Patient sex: M
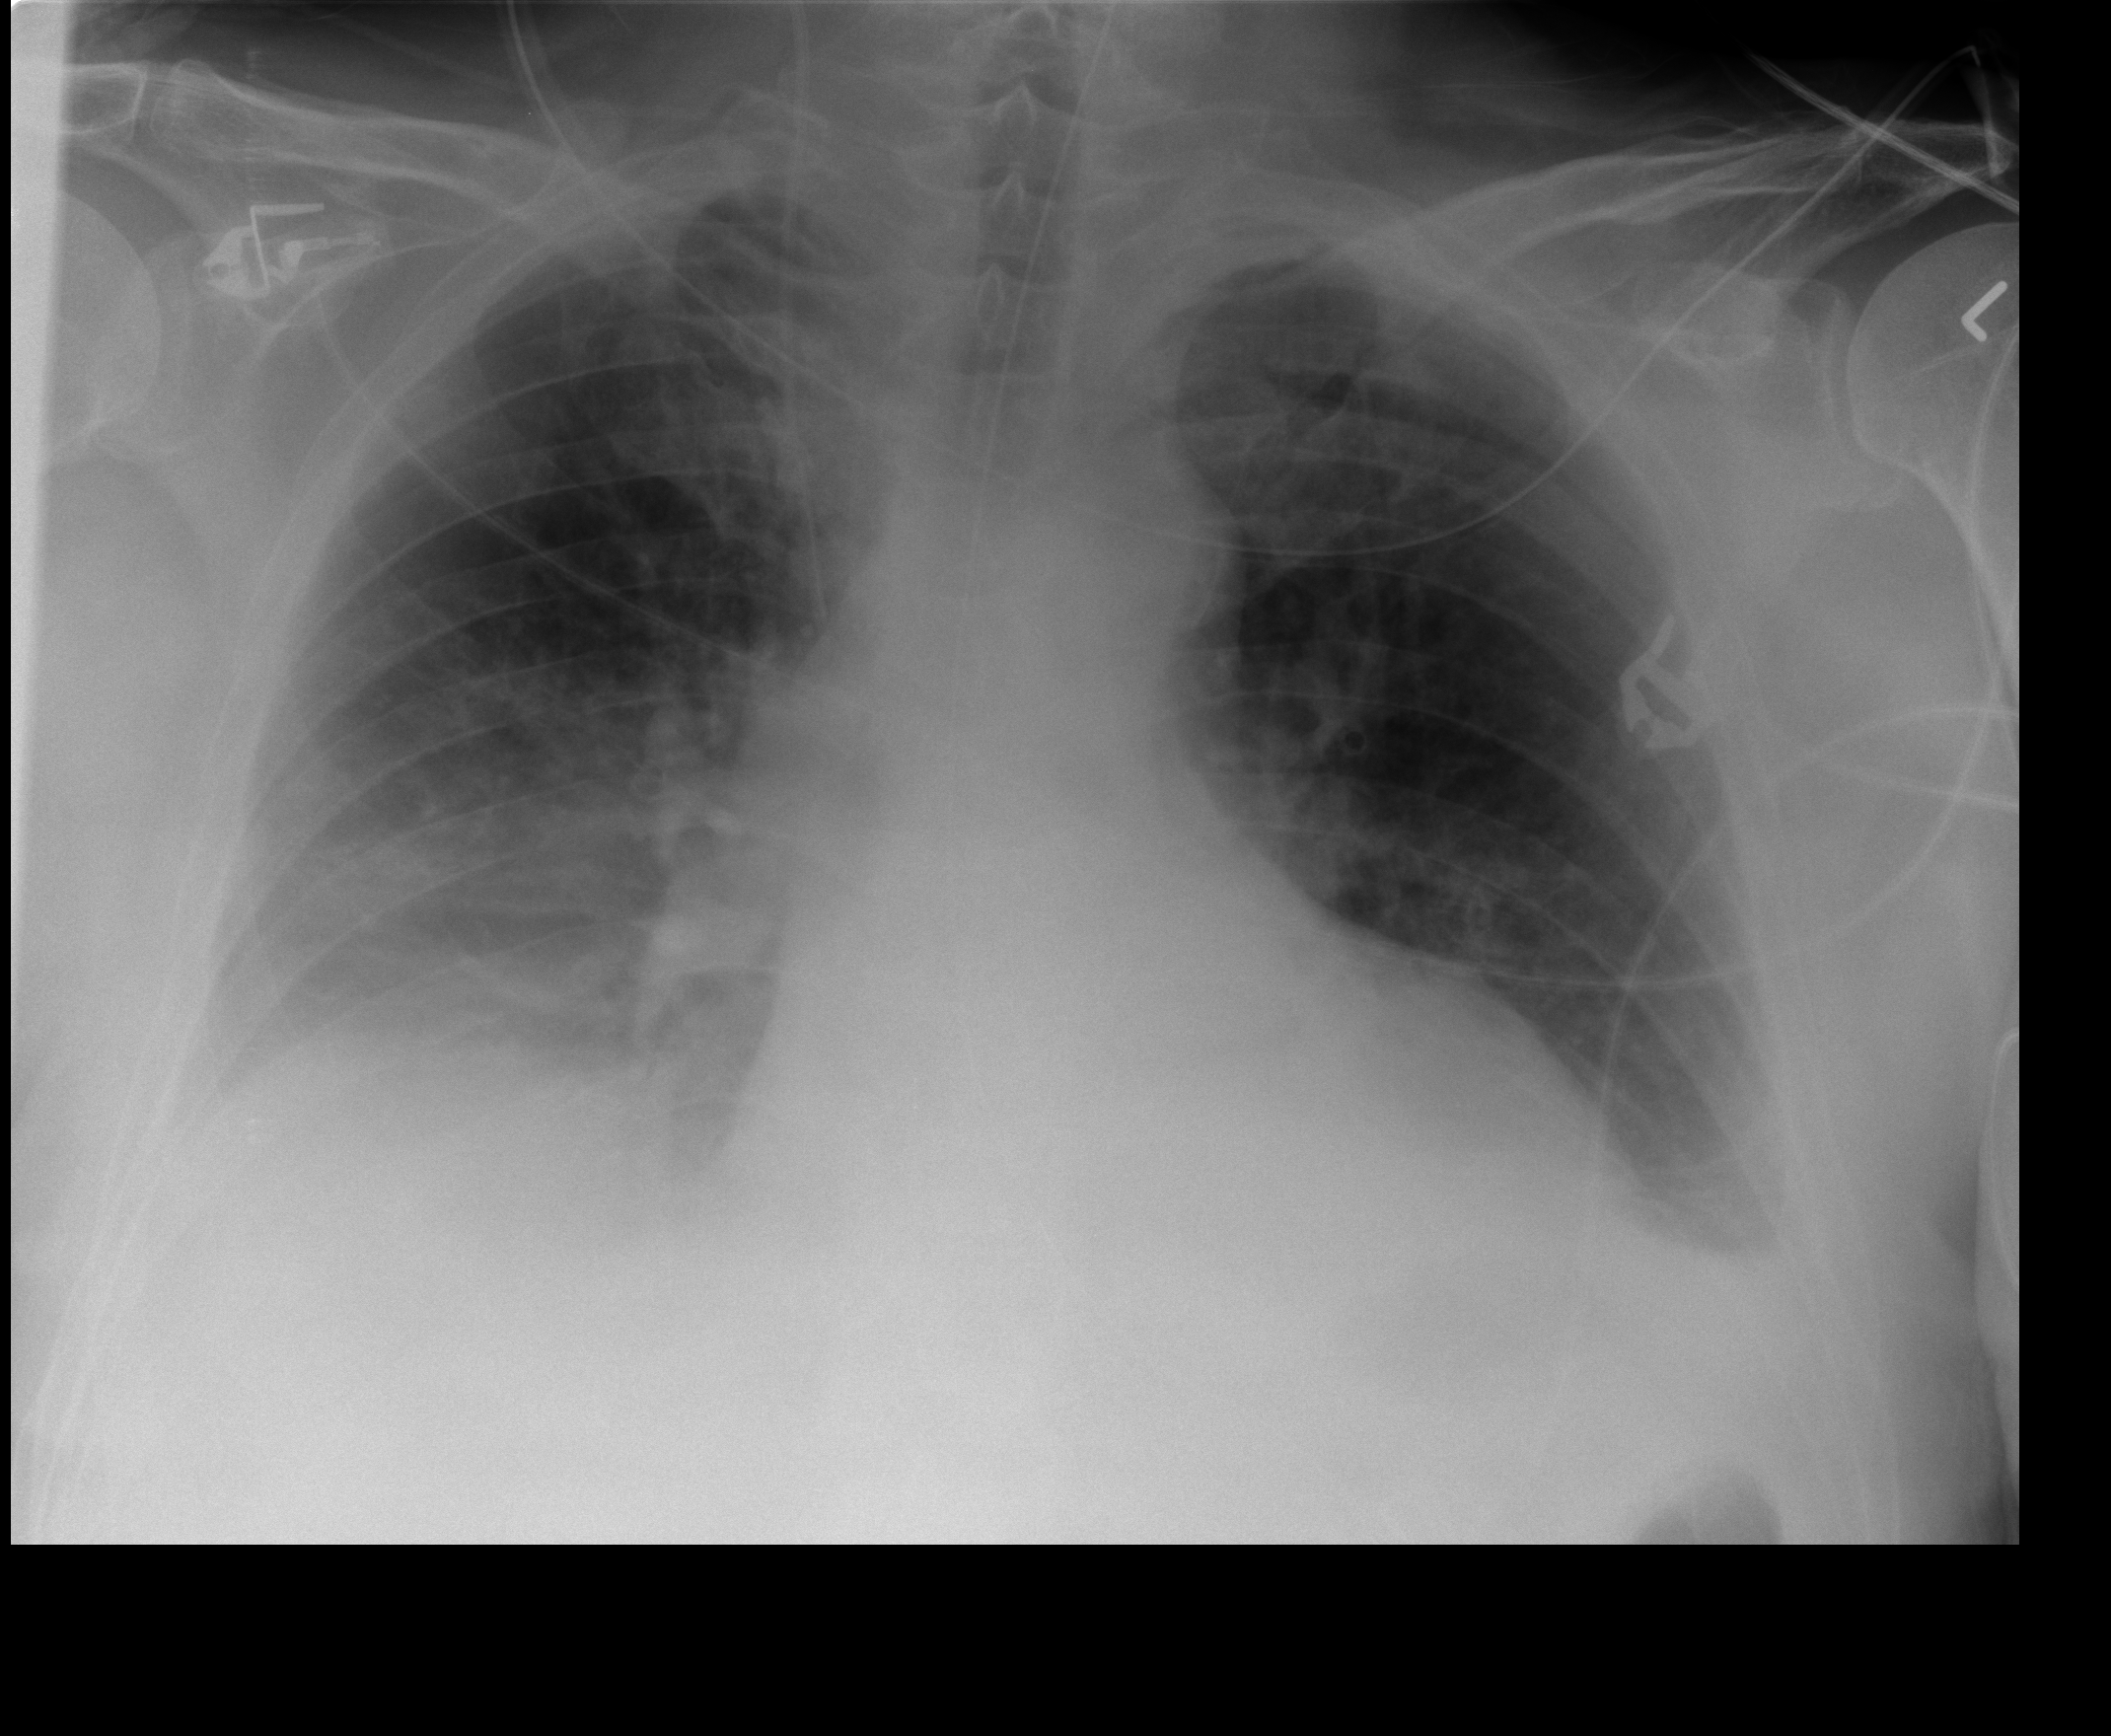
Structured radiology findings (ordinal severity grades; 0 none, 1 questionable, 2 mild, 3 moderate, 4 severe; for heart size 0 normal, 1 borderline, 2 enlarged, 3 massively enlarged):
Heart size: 2
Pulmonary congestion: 2
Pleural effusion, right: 2
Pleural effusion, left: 2
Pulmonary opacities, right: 2
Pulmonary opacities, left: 0
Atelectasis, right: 2
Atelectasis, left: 2